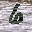
Label: 6